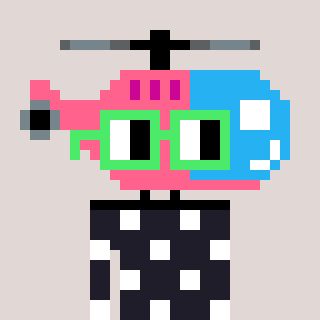
a pixel art character with square light green glasses, a helicopter-shaped head and a grayscale-colored body on a warm background